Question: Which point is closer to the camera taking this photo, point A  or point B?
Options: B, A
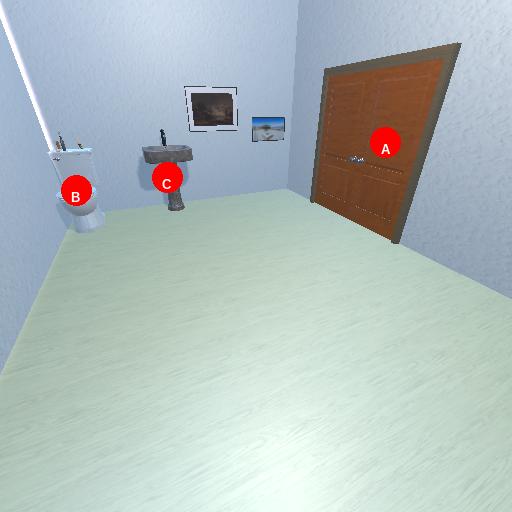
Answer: B